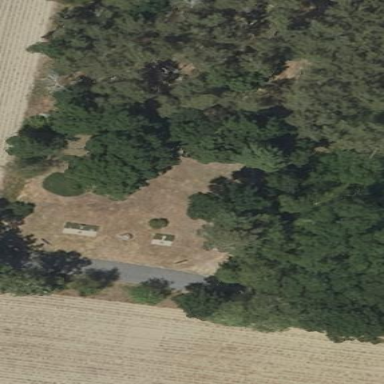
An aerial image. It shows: Grave yard.